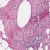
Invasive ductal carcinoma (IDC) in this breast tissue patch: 0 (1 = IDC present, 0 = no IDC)